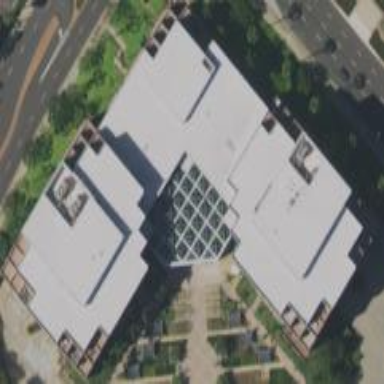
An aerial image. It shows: Office building.